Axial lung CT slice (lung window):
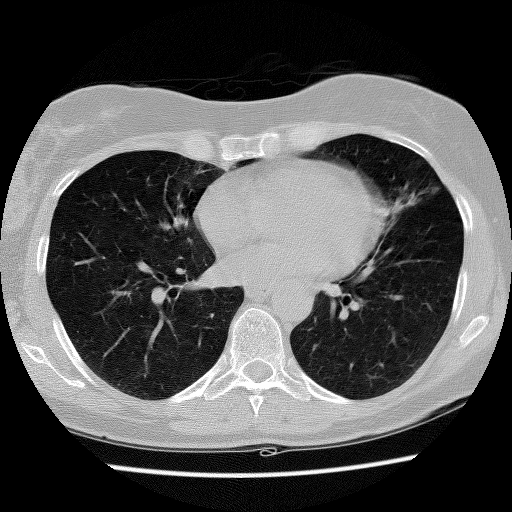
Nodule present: no